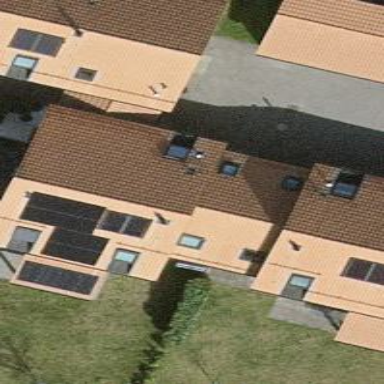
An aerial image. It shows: Simple and straightforward house.